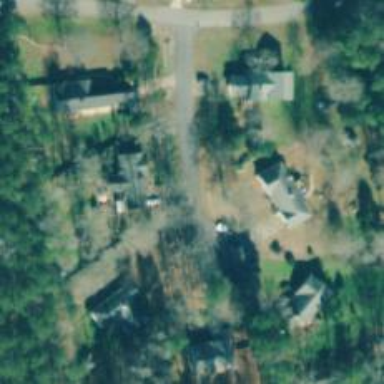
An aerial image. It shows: Residential road.